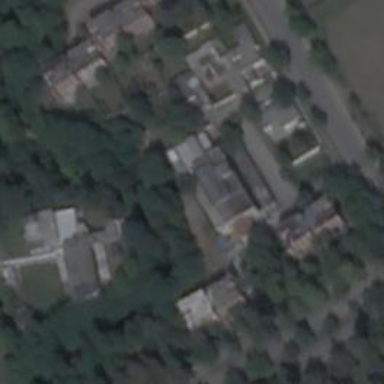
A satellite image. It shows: School.